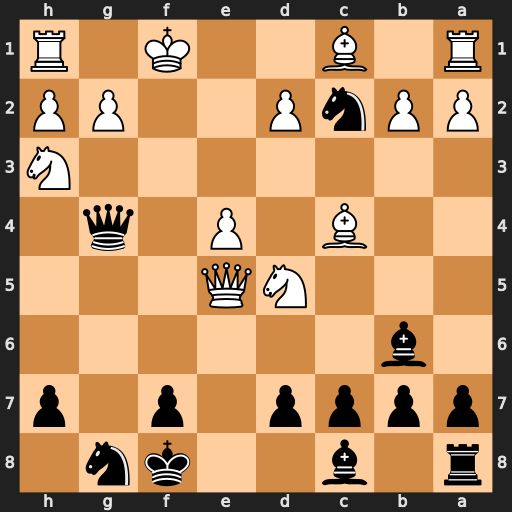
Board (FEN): r1b2kn1/pppp1p1p/1b6/3NQ3/2B1P1q1/7N/PPnP2PP/R1B2K1R
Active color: b
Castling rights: -
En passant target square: -
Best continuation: Qd1#